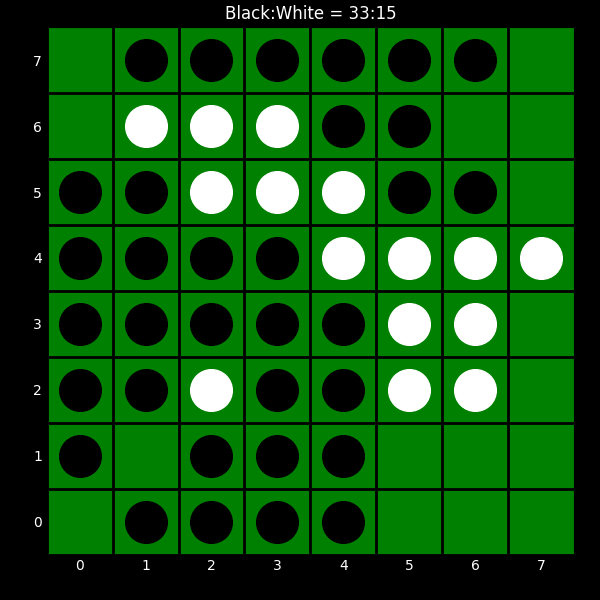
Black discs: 33
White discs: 15